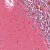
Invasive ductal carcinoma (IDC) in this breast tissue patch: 0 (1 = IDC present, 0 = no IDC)